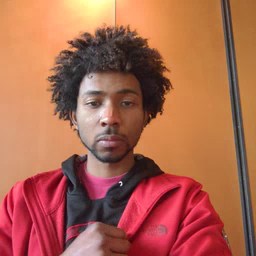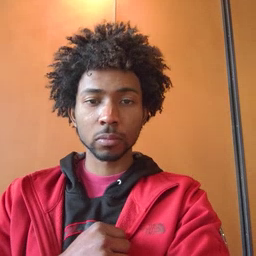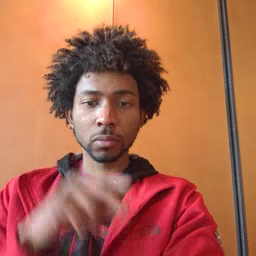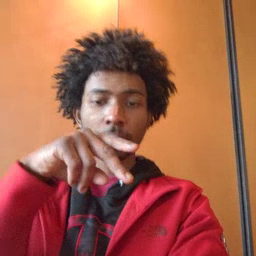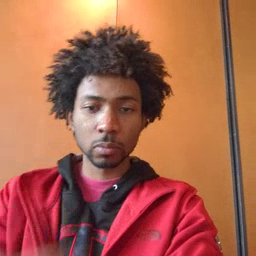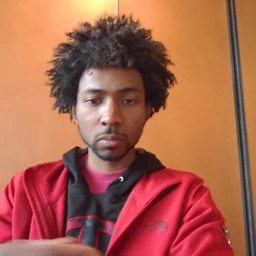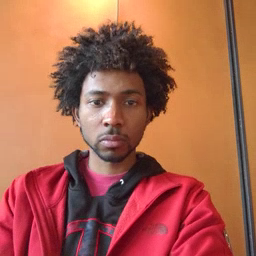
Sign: fall